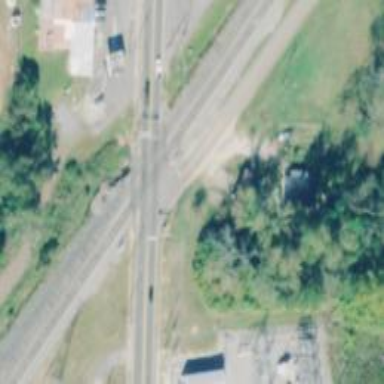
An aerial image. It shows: Level crossing with lights at railway intersection.